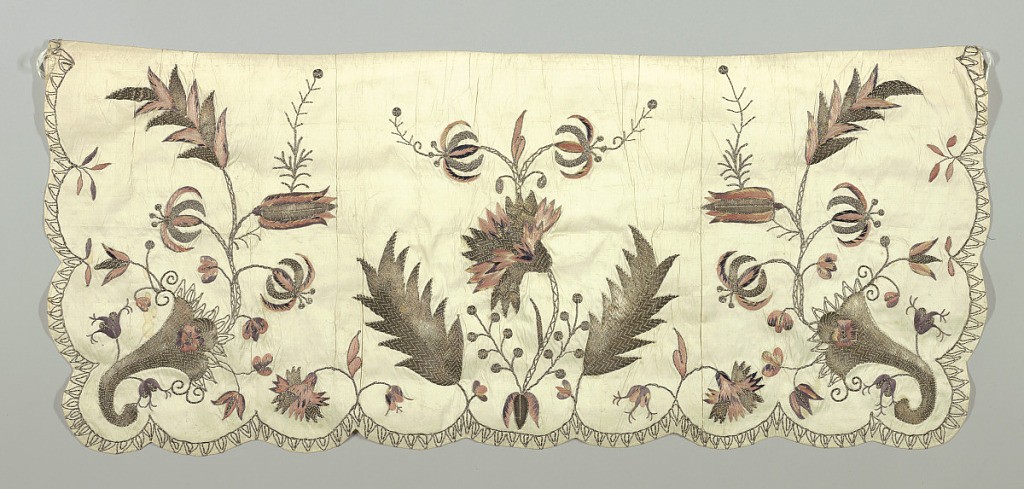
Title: Apron
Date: early 18th century
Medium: silk on silk foundation, silver metallic thread Technique: satin, couching and three variations of padded couching stitches on taffeta
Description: Short wide apron of white embroidered in silver thread, rose, violet and white. Design is a large central flower spray of carnation and lily with leaves in silver thread. Corner design of cornucopia with sprays of tulips and lilies. Bottom and sides have a subtle scallops bordered in a sawtooth pattern in silver thread.